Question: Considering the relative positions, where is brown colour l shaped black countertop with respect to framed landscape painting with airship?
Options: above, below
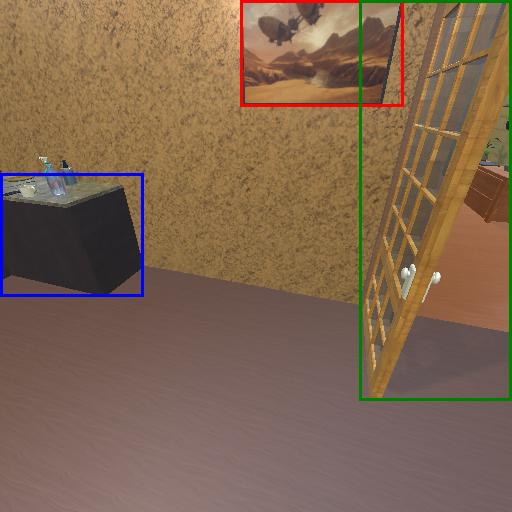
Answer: above